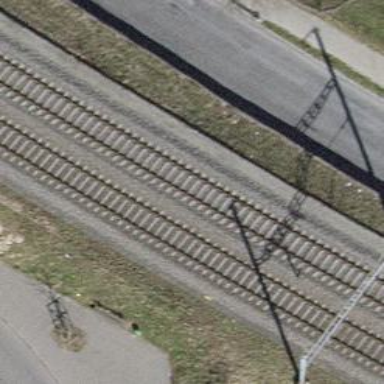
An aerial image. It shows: Single-track railway with electrified contact lines.